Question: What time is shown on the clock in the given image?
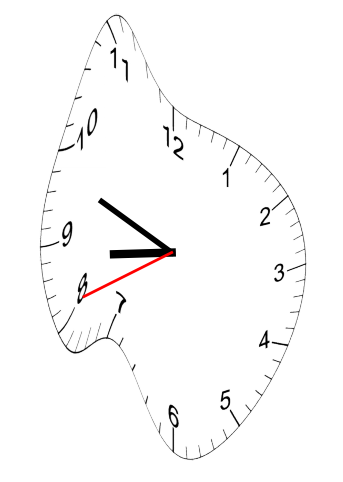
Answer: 08:48:41